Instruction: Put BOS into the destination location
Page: home
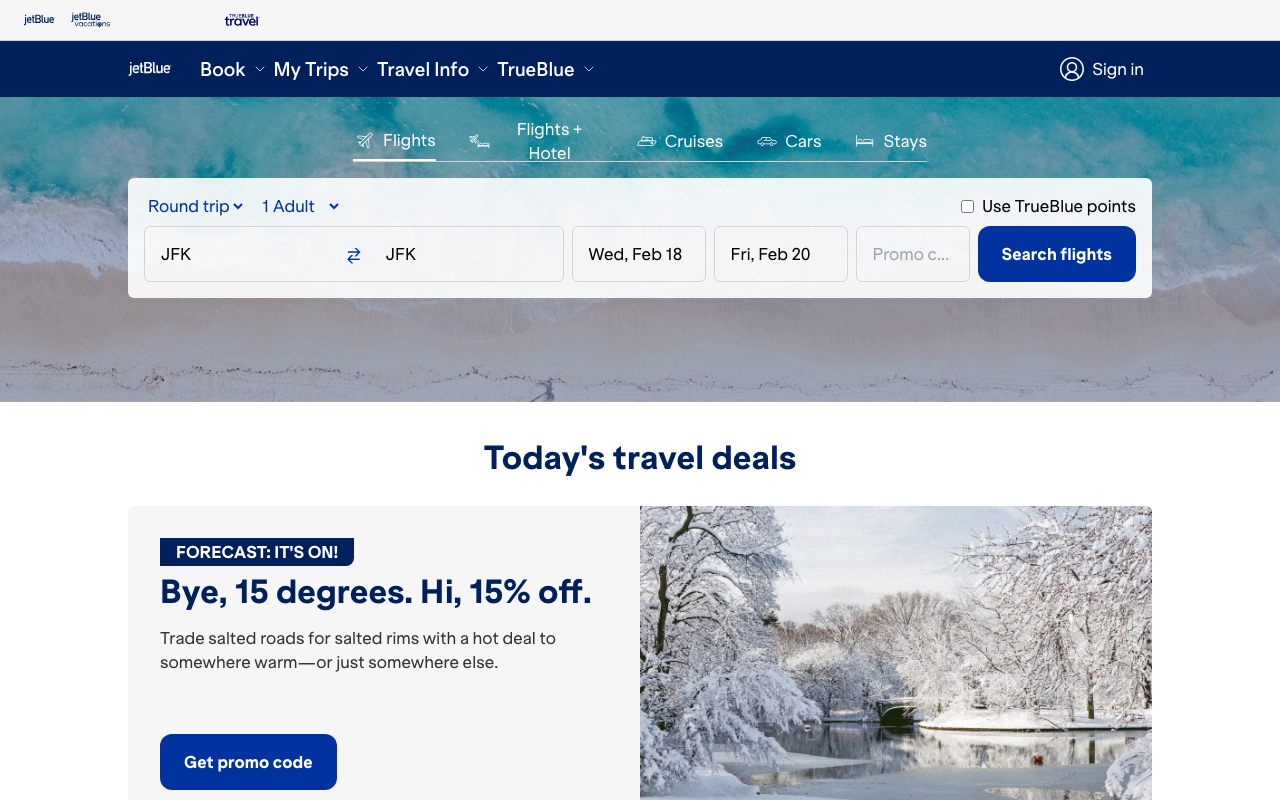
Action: type